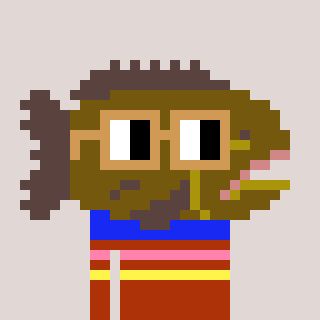
a pixel art character with square brown glasses, a grouper-shaped head and a hotbrown-colored body on a warm background